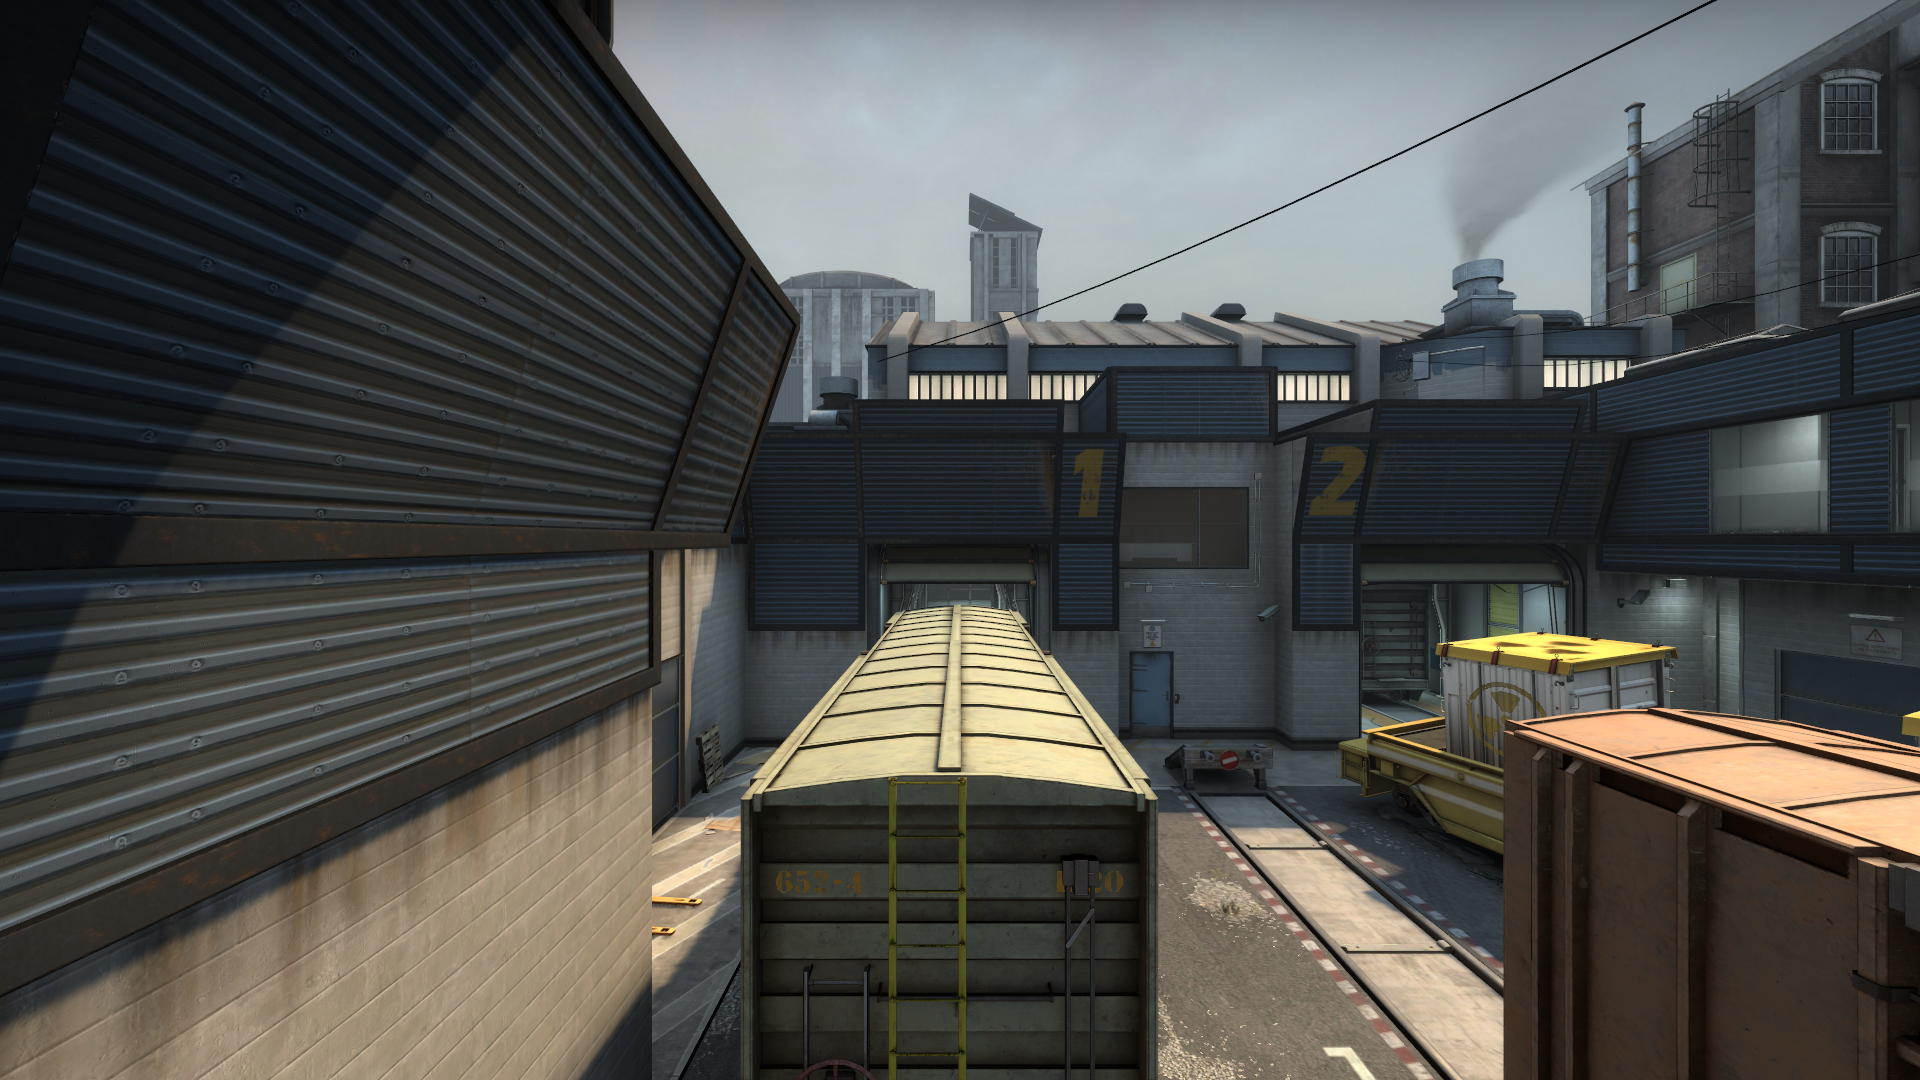
Map: de_train